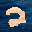
Label: 2